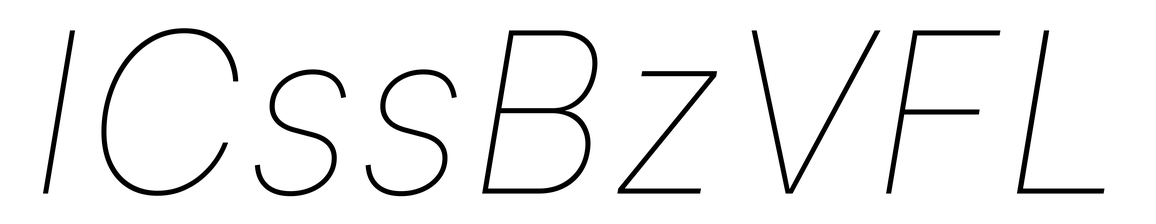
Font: Inter-Italic_Thin_Italic